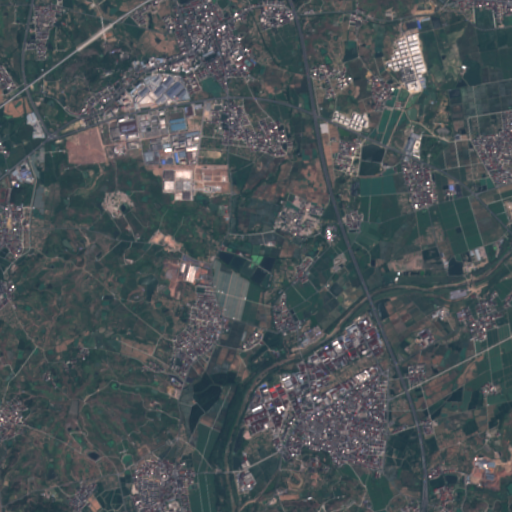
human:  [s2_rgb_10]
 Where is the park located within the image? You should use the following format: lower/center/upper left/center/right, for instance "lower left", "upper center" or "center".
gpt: The park is located in the center left of the image.
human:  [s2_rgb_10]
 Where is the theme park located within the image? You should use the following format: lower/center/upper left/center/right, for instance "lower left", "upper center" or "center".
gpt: The theme park is located in the lower left of the image.
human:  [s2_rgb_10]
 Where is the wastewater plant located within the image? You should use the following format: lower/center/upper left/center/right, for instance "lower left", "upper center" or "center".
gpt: The wastewater plant is located in the center of the image.
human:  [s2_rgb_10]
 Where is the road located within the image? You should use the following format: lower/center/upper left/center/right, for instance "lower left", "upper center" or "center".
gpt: There is no road in the image.